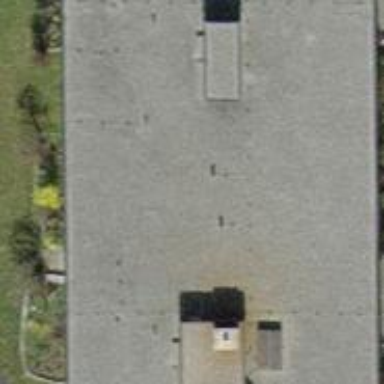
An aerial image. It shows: Modern apartment building with flat roof design.